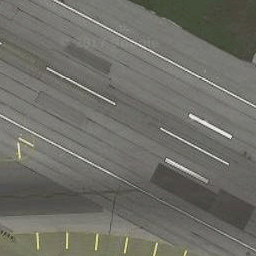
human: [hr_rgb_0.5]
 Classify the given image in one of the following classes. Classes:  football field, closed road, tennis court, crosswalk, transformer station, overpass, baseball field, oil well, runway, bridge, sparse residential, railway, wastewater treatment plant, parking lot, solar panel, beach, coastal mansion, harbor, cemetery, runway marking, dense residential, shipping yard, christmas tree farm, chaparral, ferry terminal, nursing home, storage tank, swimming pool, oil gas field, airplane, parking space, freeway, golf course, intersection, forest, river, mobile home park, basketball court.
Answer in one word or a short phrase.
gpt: runway